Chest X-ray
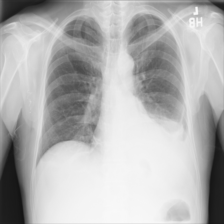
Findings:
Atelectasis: negative
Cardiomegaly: negative
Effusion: positive
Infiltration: negative
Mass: negative
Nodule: negative
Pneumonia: negative
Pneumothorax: negative
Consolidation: positive
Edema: negative
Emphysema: negative
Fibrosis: negative
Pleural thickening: negative
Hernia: negative